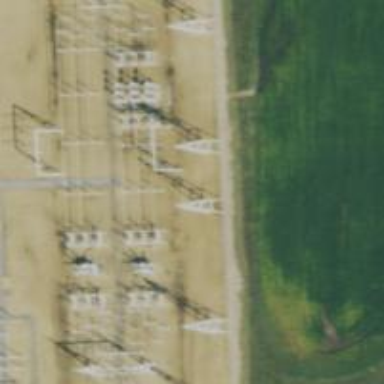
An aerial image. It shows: Switch used for power control.